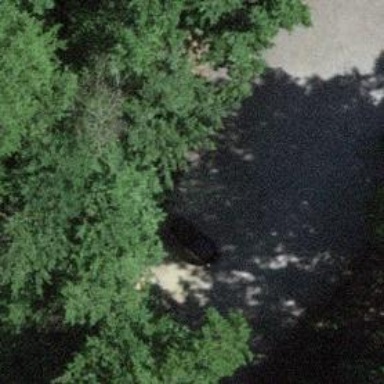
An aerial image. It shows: Parking area with fine gravel surface.